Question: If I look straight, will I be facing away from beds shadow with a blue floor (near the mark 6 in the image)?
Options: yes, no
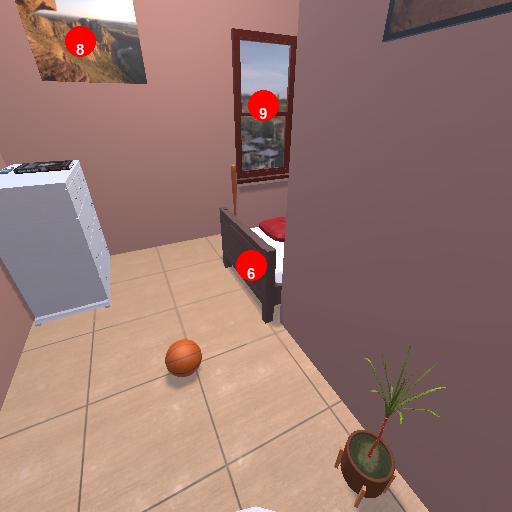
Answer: yes